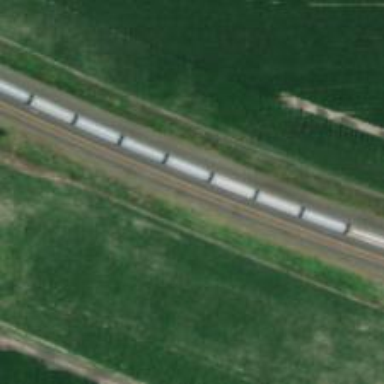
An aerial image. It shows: Railway track.